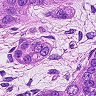
Metastatic tissue present: yes